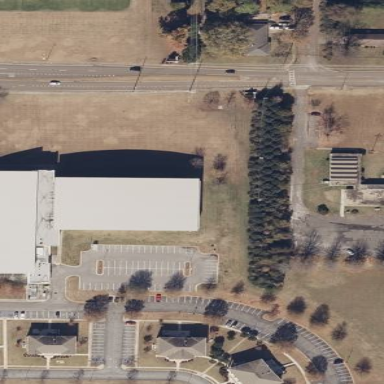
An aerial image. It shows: University building located within sports center.